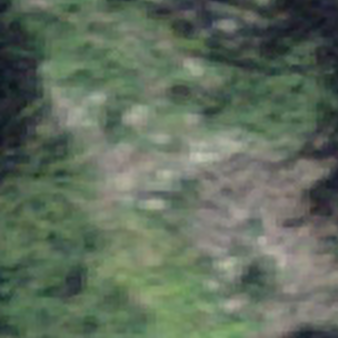
Label: other